Question: I'm working on excel add-in project c#.
want to create list of checkboxes with name which is passed in List , how can I create it with that pass named?
and want to take that check box selected value also.
Currently I have one button 'LoadEmployee' when I clicked on that all EmployeeNames gets loaded into Excel sheet from Sql table directly
Now I want to do when I clicked on 'LoadEmployee' it will open one popup with all employee names and every emplyee name has one check box , which one i select that employee name is populated only not other.
With the help of answer given by @Vajura I tried like
called popup form using
'''
new FilterDataForm().ShowDialog(mylist);
'''
on popup form .cs
'''
internal void ShowDialog(MyModel.ListEmployee> mylist)
{
GenerateFilterList(mylist);
}
private void GenerateFilterList(List<ListEmployee> mylist)
{
System.Windows.Forms.CheckBox box;
for (int i = 0; i < mylist.Count; i++)
{
box = new System.Windows.Forms.CheckBox();
box.Tag = mylist[i];
box.Text = mylisti].ToString();
box.AutoSize = true;
box.Location = new Point(10, i * 50); //vertical
//box.Location = new Point(i * 50, 10); //horizontal
this.Controls.Add(box);
}
}
'''
> butthen also not getting any popup :(
Check this screenshot i'm looking for output like this on popup 'Employee names' will be displayed which is passed by using 'LIST'
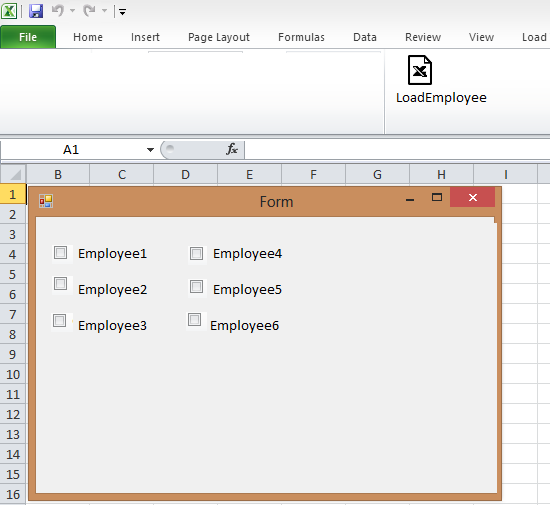
Answer: You already have a list with the employe names? Then simply do this
'''
private void Form1_Load(object sender, EventArgs e)
{
this.Size = new Size(200, 200);
List<string> yourList = new List<string>();
yourList.Add("A");
yourList.Add("B");
yourList.Add("C");
yourList.Add("D");
yourList.Add("E");
yourList.Add("F");
CheckBox box;
int innitialOffset = 20;
int xDistance = 80;
int yDistance = 50;
for (int i = 0; i < yourList.Count; i++)
{
box = new CheckBox();
box.Tag = yourList[i];
box.Text = yourList[i].ToString();
box.AutoSize = true;
box.Location = new Point(innitialOffset + i % 2 * xDistance, innitialOffset + i / 2 * yDistance);
this.Controls.Add(box);
}
}
'''